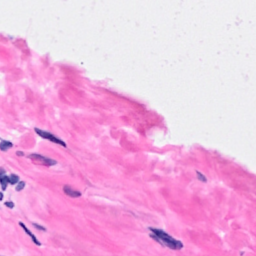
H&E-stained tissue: Breast